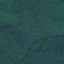
Label: Forest